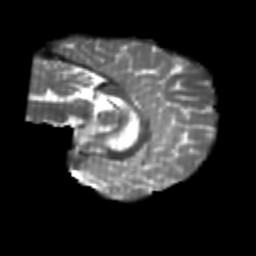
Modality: T2w
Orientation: sagittal
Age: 20
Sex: female
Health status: healthy
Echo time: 0.074 s